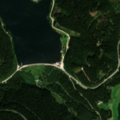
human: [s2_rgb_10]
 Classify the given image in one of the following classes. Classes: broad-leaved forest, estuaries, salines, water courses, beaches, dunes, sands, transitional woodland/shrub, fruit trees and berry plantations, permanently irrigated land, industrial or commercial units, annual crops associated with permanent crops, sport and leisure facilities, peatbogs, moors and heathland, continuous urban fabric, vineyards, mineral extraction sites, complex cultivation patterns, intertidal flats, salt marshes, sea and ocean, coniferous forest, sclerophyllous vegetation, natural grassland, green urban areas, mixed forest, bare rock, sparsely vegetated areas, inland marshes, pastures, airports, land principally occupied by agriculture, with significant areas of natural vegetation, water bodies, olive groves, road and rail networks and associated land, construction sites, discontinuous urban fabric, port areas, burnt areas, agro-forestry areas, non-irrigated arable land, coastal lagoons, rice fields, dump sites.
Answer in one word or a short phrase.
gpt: pastures, coniferous forest, mixed forest, transitional woodland/shrub, water bodies